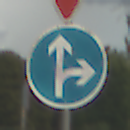
Verkehrszeichen: VorgeschriebeneFahrtrichtungGeradeausOderRechts
Zusatzzeichen oben: VorfahrtGewaehren
Umgebung: Outdoor, Suburban
Tageszeit: MorningAfternoon
Wetter: PartlyCloudy
Licht: Natural
Jahreszeit: NotSpecified
Kontrast: LowContrast